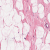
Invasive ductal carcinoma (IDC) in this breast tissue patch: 0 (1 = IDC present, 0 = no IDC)